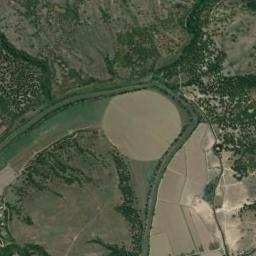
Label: river